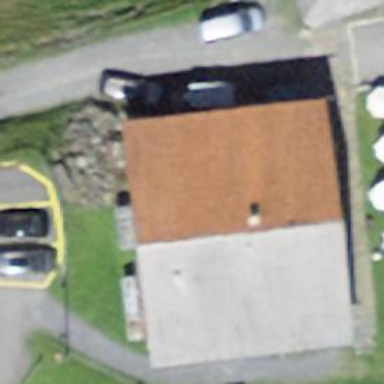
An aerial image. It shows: Restaurant.